Aerial crown-view tile of a tropical tree (Barro Colorado Island, Panama), acquired 20240813:
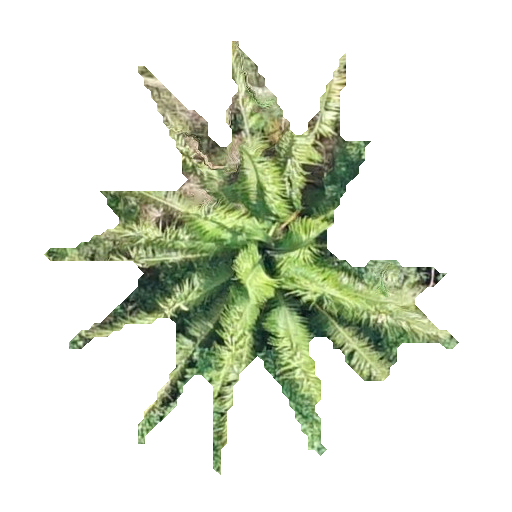
Species: Oenocarpus mapora
GBIF accepted scientific name: Oenocarpus mapora
Crown area: 100.666 m²